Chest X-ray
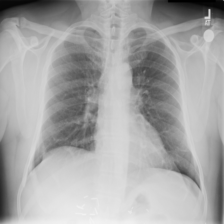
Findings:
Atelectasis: negative
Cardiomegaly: negative
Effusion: negative
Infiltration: negative
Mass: negative
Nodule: negative
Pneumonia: negative
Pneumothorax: negative
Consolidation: negative
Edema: negative
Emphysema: negative
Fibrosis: negative
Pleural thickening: negative
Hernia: negative